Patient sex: M
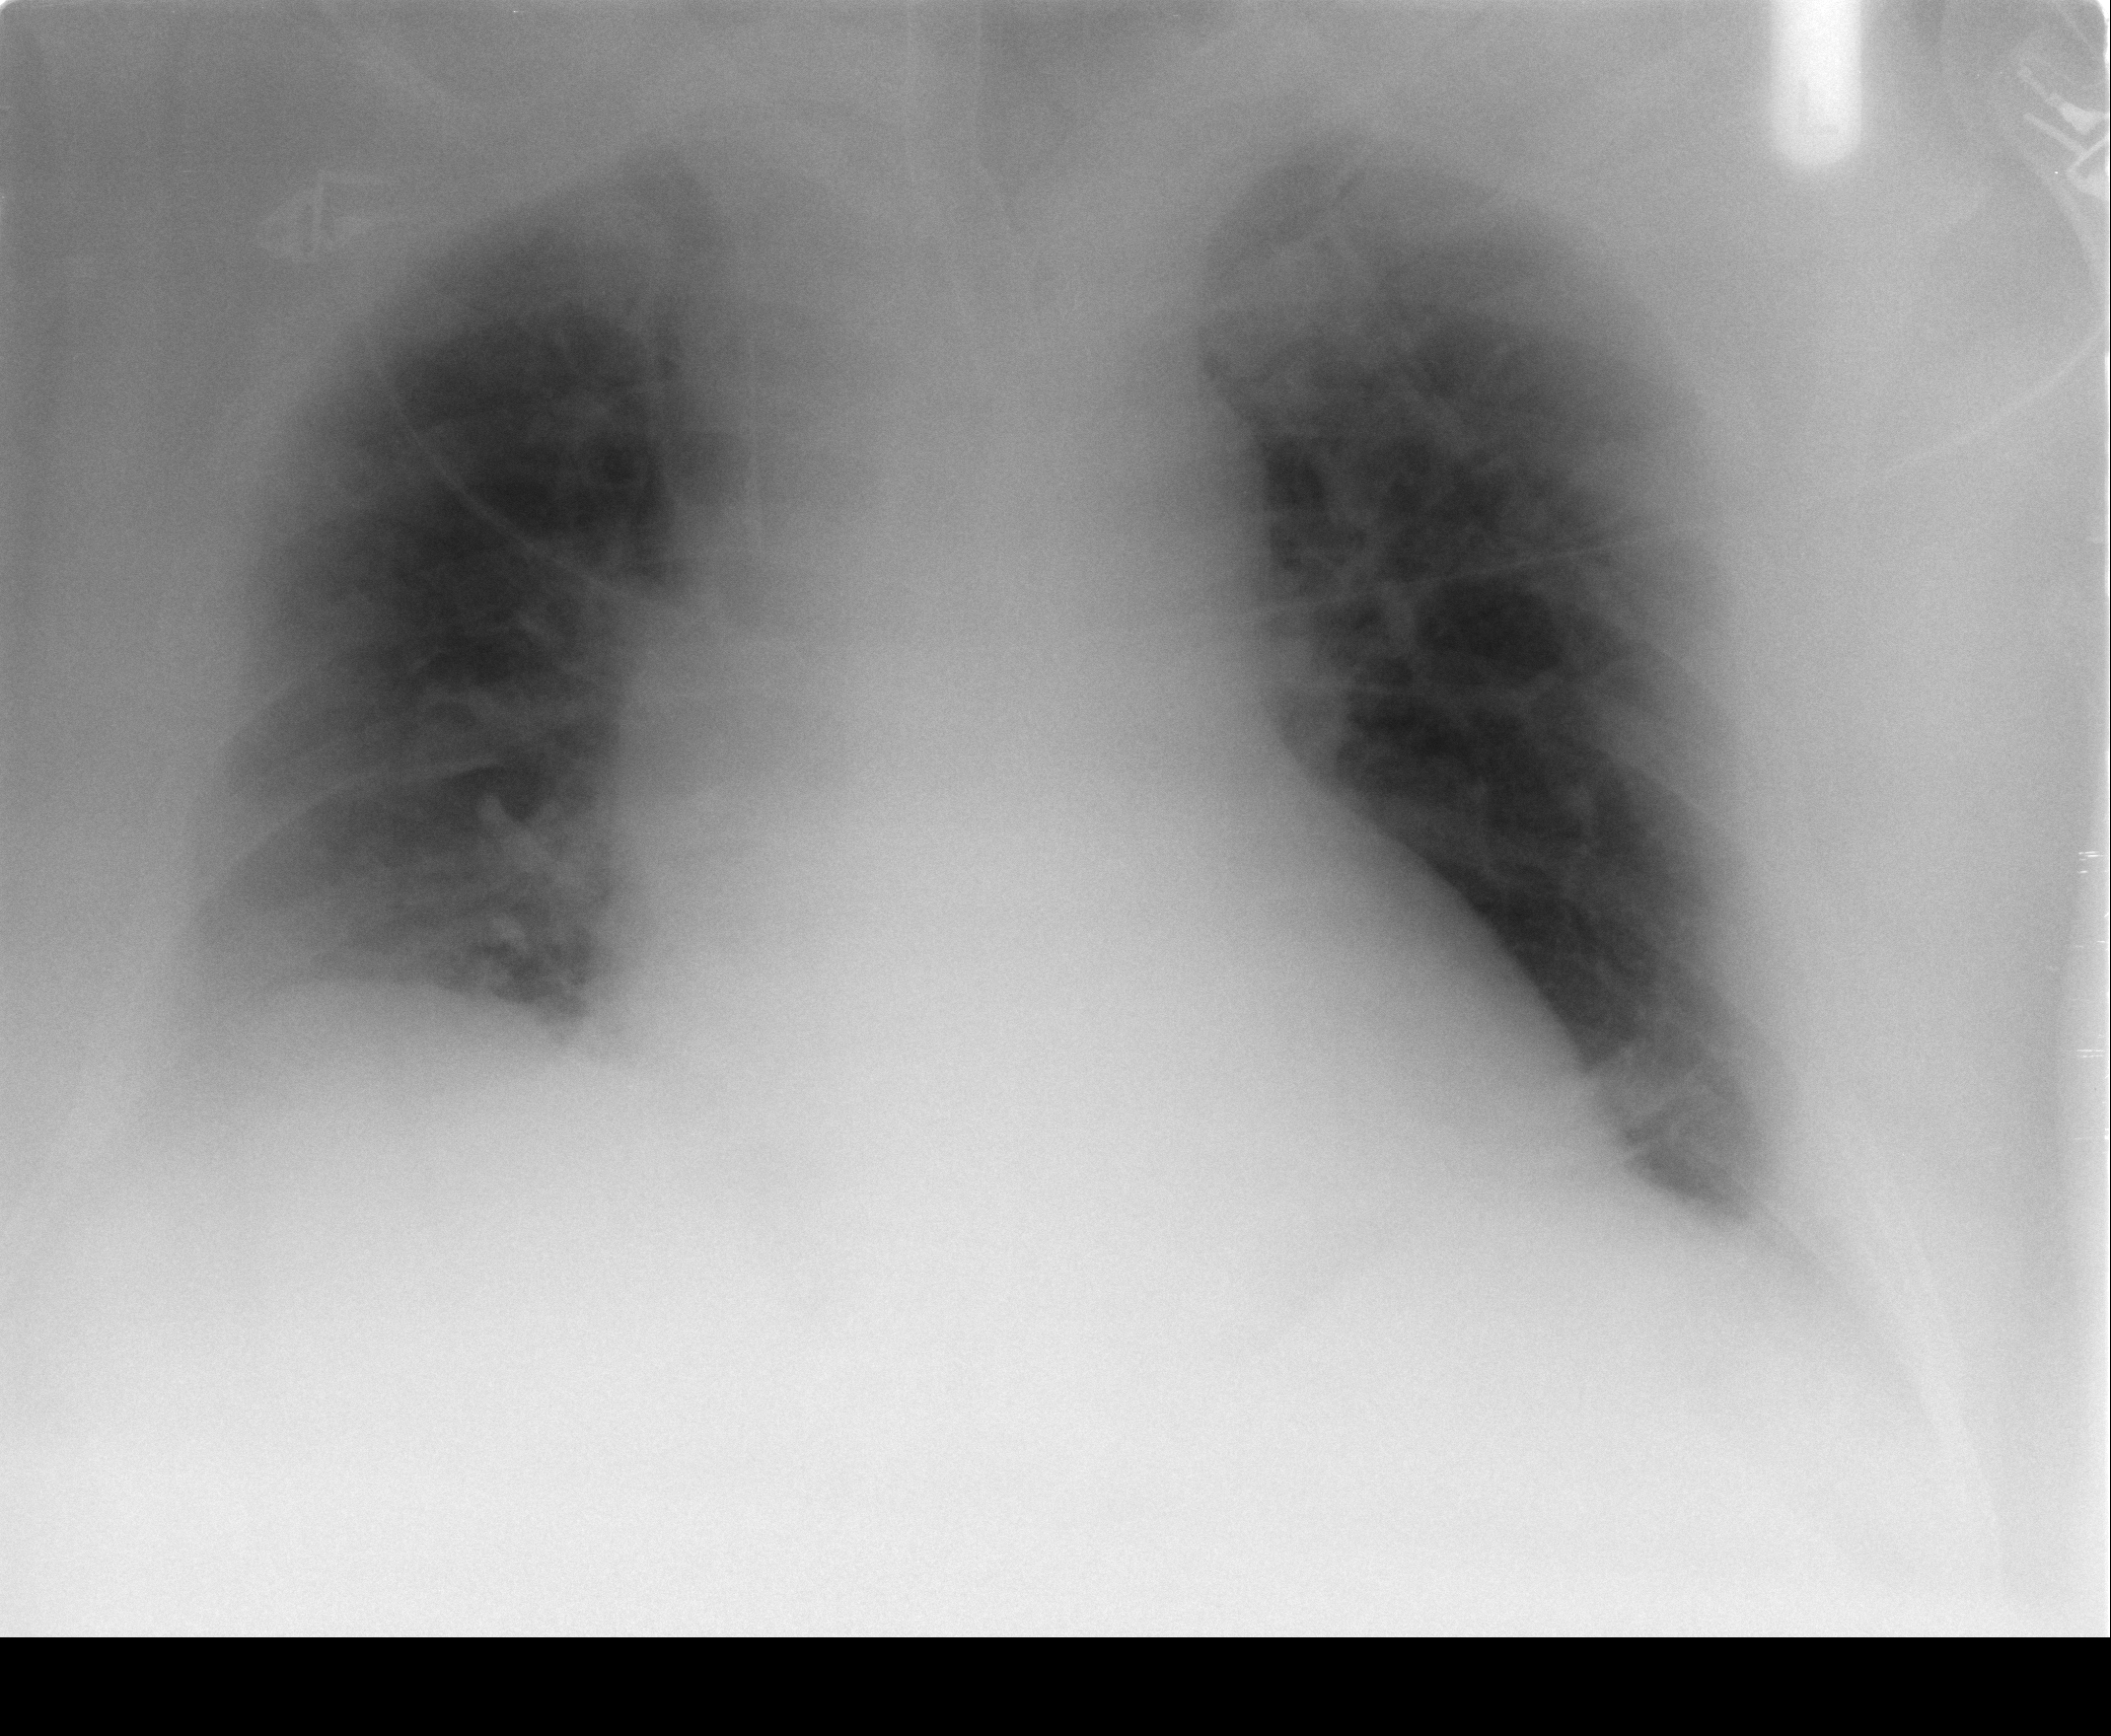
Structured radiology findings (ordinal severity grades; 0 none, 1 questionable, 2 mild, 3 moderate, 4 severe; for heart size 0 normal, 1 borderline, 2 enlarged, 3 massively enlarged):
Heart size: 2
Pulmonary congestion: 2
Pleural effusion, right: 2
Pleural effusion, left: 1
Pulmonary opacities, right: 1
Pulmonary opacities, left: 1
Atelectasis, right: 0
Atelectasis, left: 2